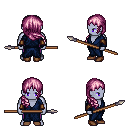
a pixel art fantasy rpg character, male body template, dark elf, purple skin, blue robe, magenta pants, pink right-swept hairstyle, cloth bracers, brown shoes, spear, four views (front, back, left, right), 2x2 character sprite sheet, small pixel art, hard edges, no anti-aliasing